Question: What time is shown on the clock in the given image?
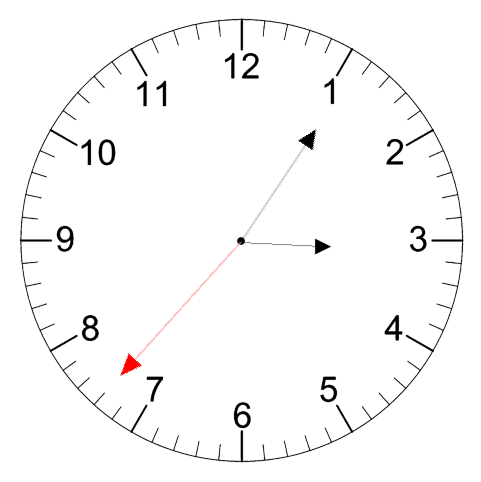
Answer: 03:05:37